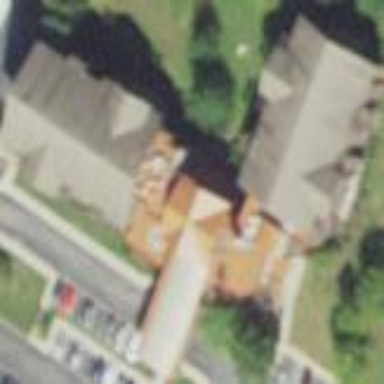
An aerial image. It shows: Building.